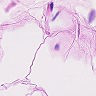
Metastatic tissue present: no